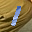
Label: 1